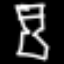
Label: hourglass